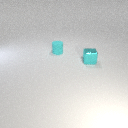
small cyan metal cube to the right of small cyan rubber cylinder